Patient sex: M
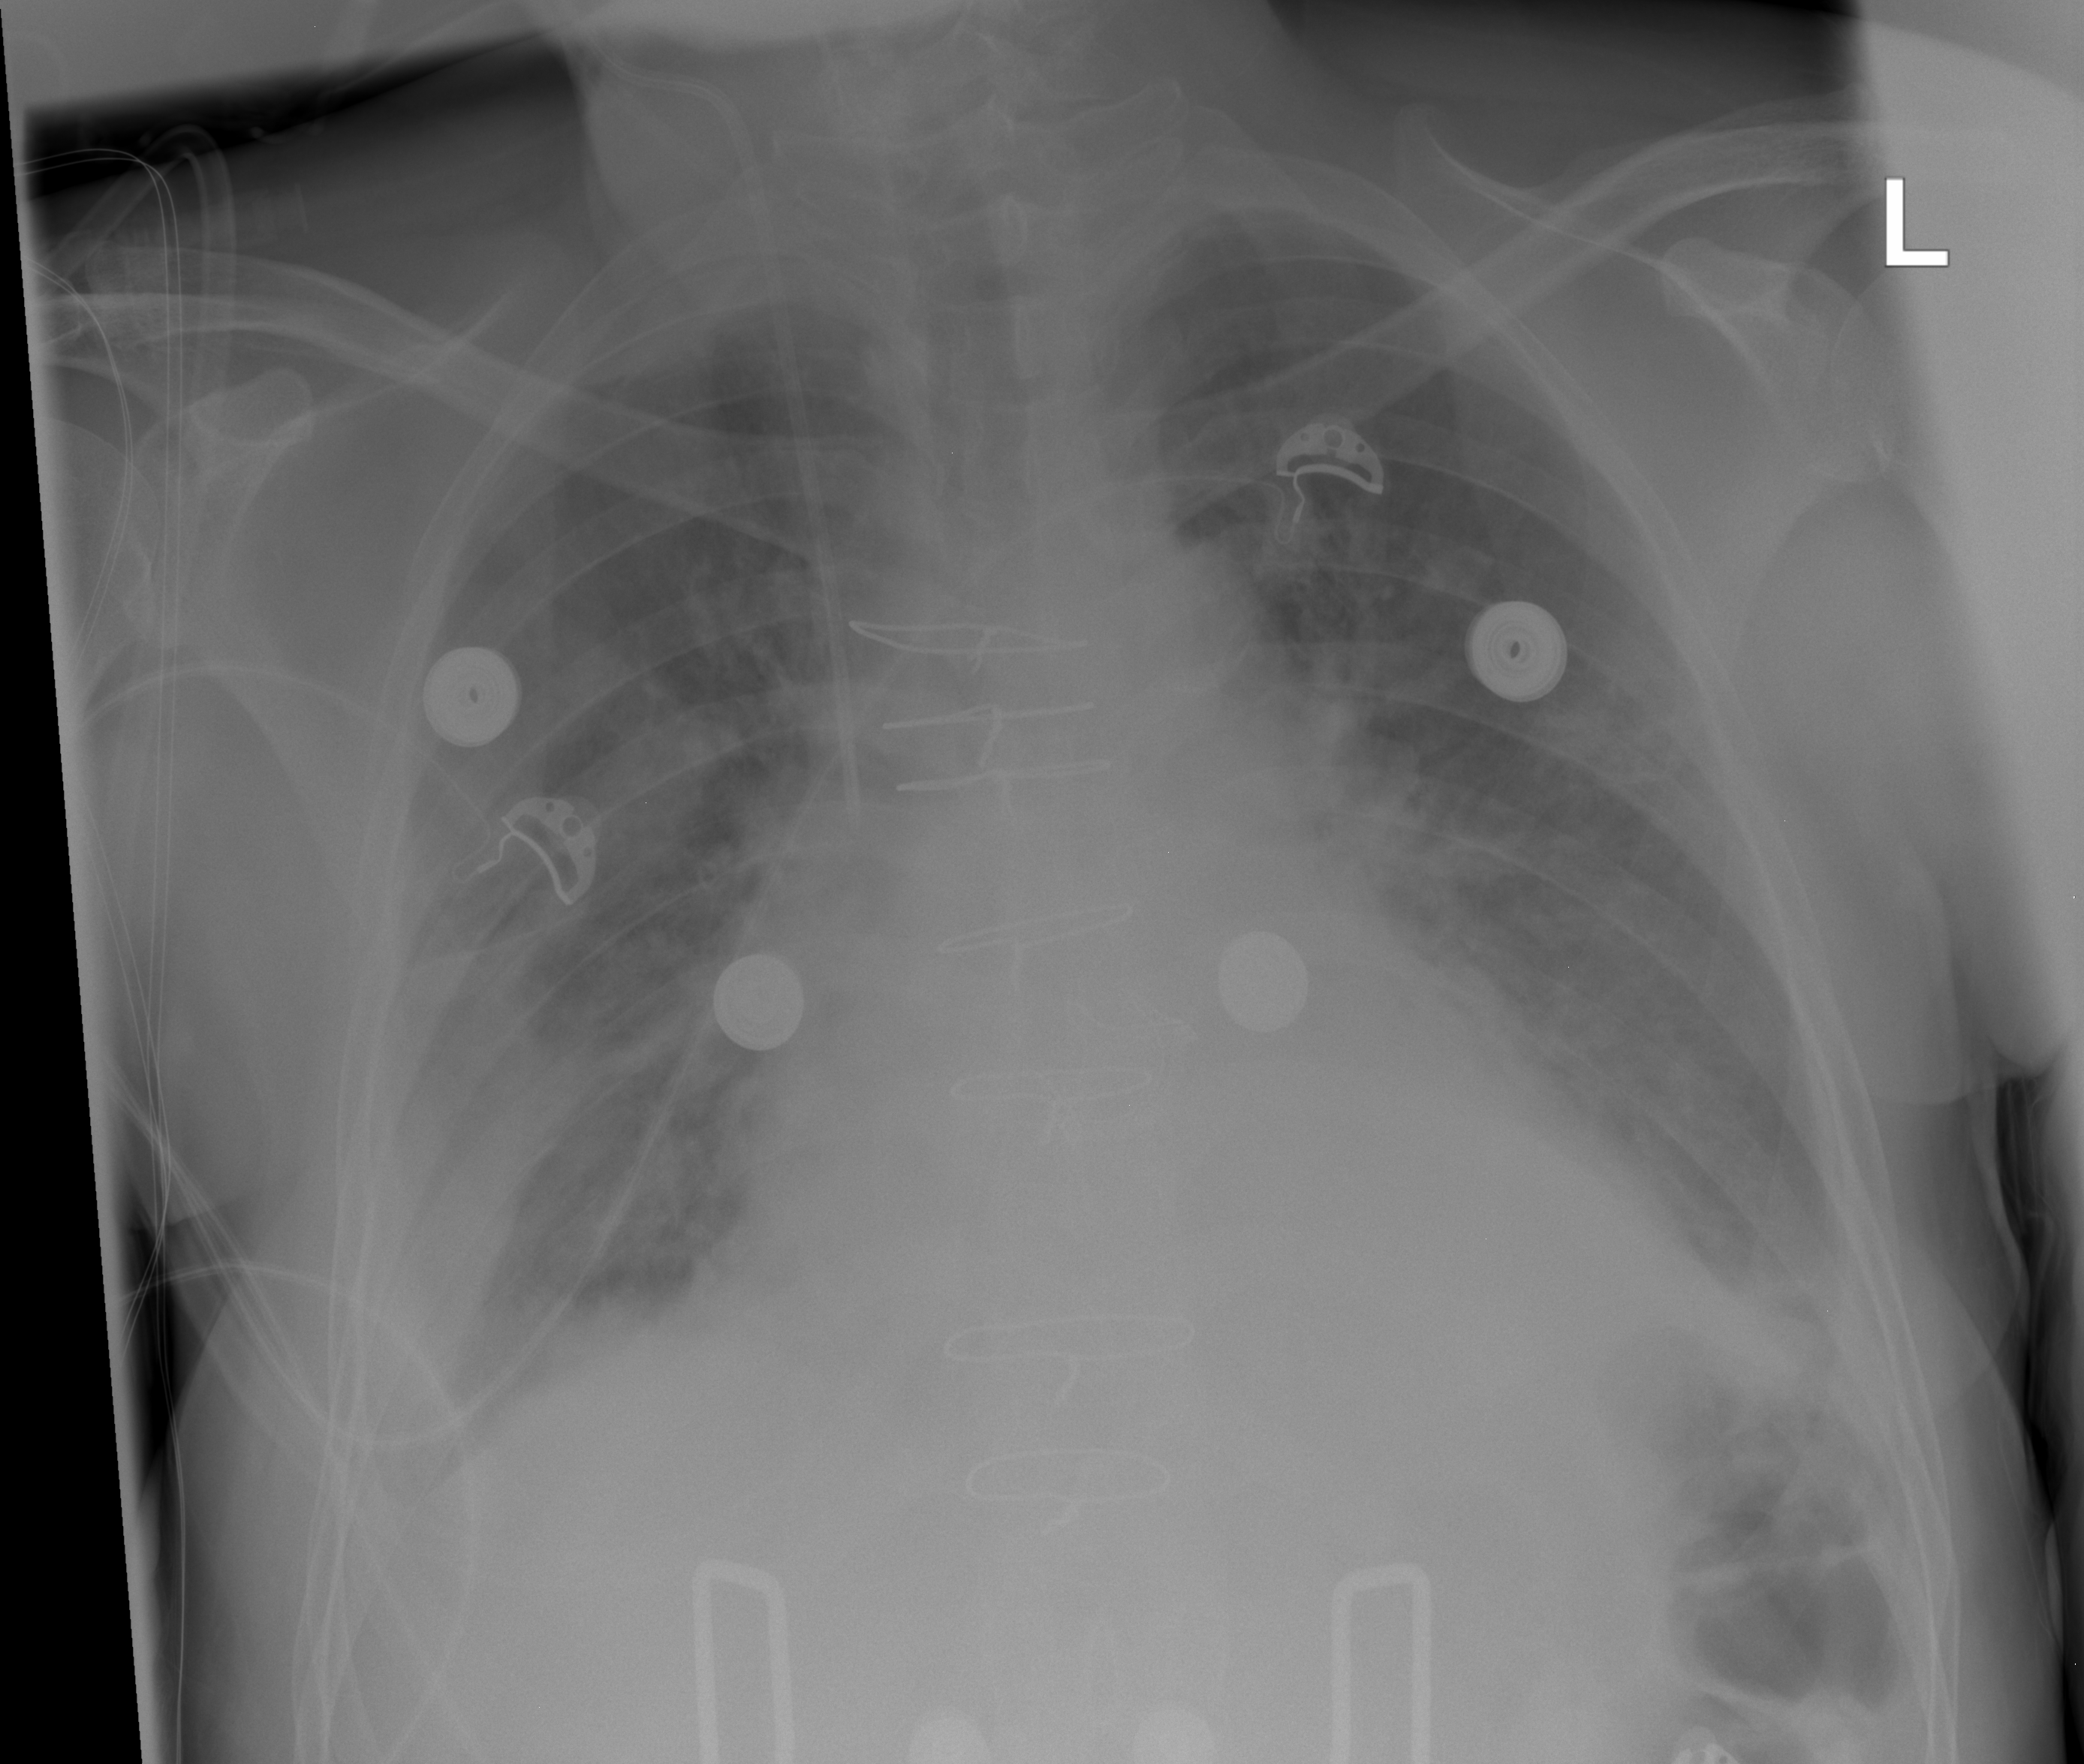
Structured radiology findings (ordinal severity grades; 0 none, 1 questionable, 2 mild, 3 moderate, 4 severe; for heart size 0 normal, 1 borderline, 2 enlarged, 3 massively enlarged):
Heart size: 2
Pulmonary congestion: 0
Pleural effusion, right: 2
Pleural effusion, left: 2
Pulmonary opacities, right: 0
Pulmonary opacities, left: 0
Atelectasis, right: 0
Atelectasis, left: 0